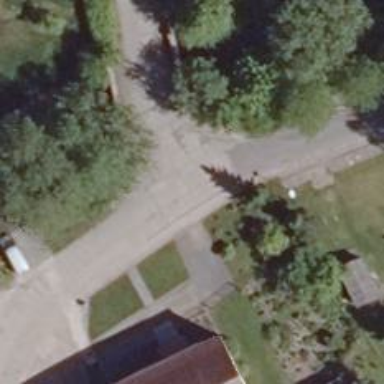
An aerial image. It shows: Residential road paved with concrete.